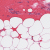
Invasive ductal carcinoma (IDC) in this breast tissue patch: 0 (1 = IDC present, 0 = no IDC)